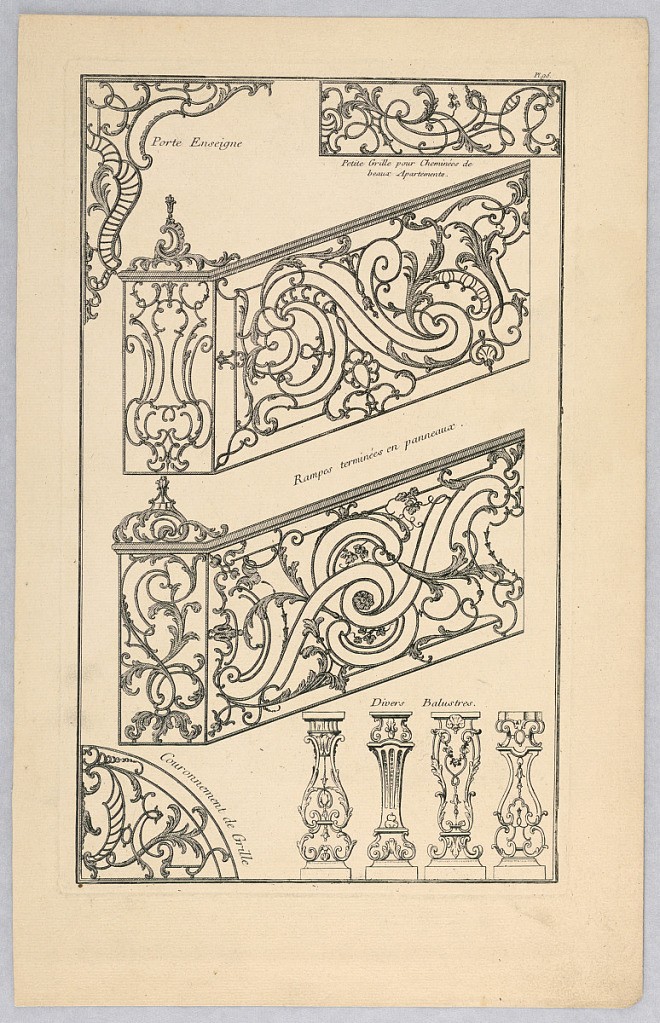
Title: Designs for Decorative Ironwork, Plate 95 from Divers dessins de balcons a plusieurs usages (Variety of Balcony Designs)
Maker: Claude René Gabriel Poulleau, French, b.1749
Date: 1757–1776
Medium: Engraving on paper
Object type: Print
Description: A variety of designs for ironwork including balustrades and bannisters.